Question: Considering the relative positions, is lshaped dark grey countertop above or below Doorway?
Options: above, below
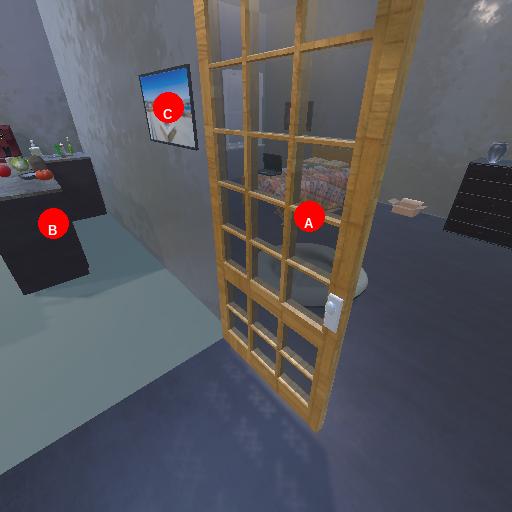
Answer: above